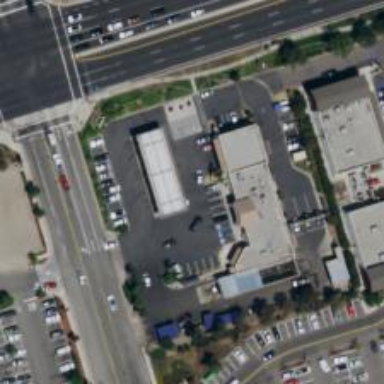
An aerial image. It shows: Convenience shop.